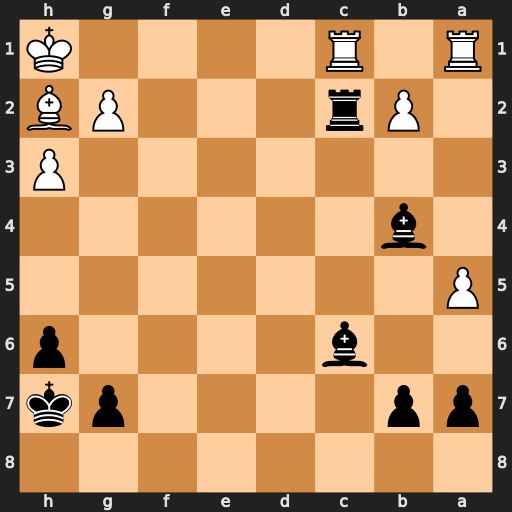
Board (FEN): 8/pp4pk/2b4p/P7/1b6/7P/1Pr3PB/R1R4K
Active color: b
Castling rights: -
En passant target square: -
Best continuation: Bxg2+ Kg1 Bc5#